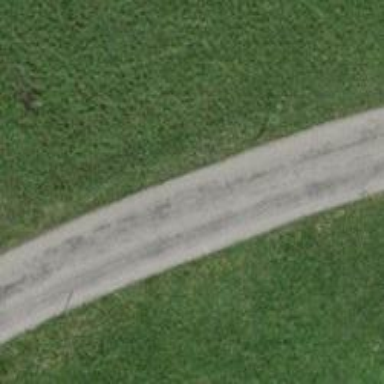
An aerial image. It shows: Unclassified road with asphalt surface.